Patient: sex F, age 82
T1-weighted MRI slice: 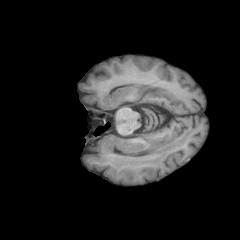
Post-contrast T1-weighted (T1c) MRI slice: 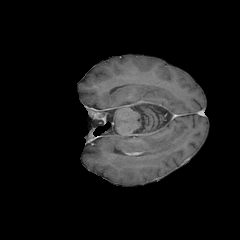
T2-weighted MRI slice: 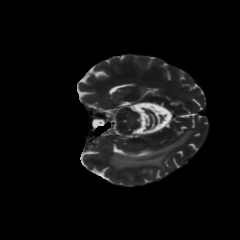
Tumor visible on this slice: yes
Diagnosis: Glioblastoma, IDH-wildtype
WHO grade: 4